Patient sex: M
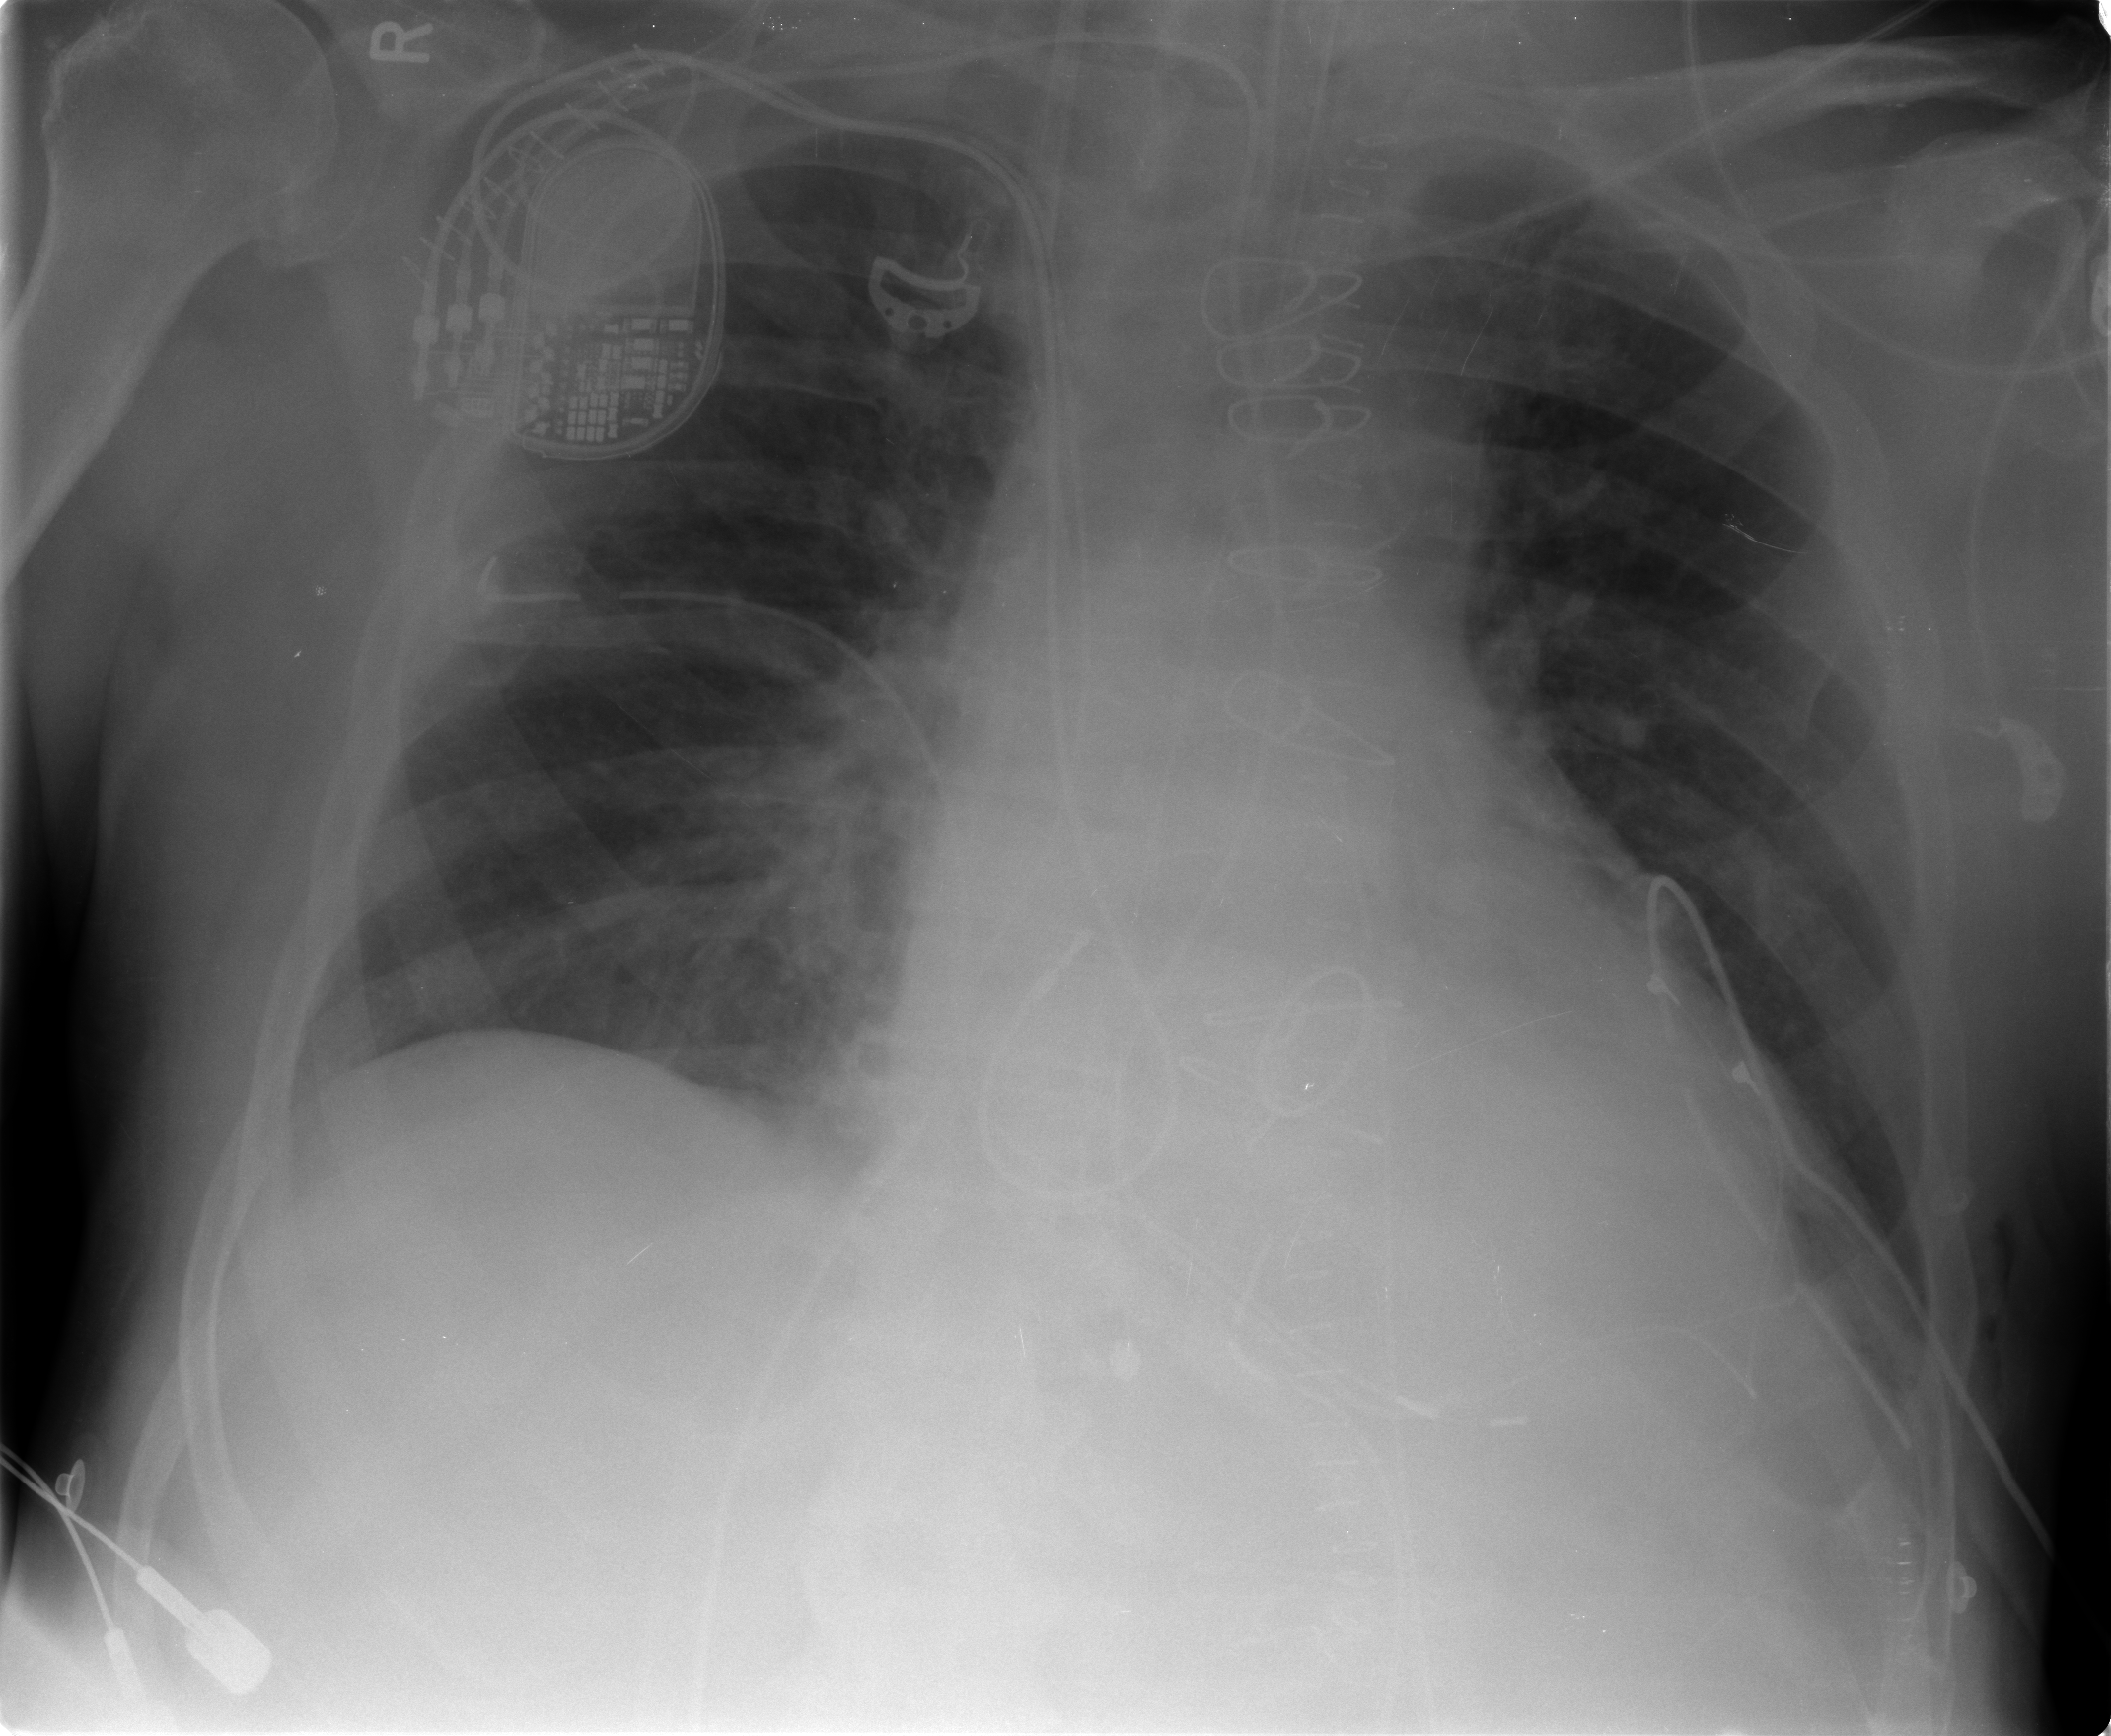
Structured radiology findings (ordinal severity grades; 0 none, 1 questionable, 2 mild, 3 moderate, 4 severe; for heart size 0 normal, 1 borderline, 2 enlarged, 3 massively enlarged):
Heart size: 1
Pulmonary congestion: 1
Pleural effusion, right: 0
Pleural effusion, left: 1
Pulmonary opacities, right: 1
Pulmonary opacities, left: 0
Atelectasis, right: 2
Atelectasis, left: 2